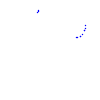
Particle: kaon